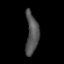
Tissue: prostate
Cell type: Endothelial cells
Senescence score: 0.3357
Nuclear area (px): 509
Mean DAPI intensity: 82.678